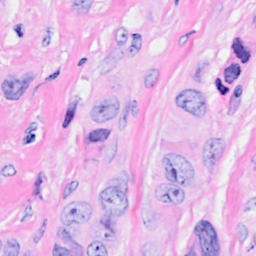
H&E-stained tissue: Breast